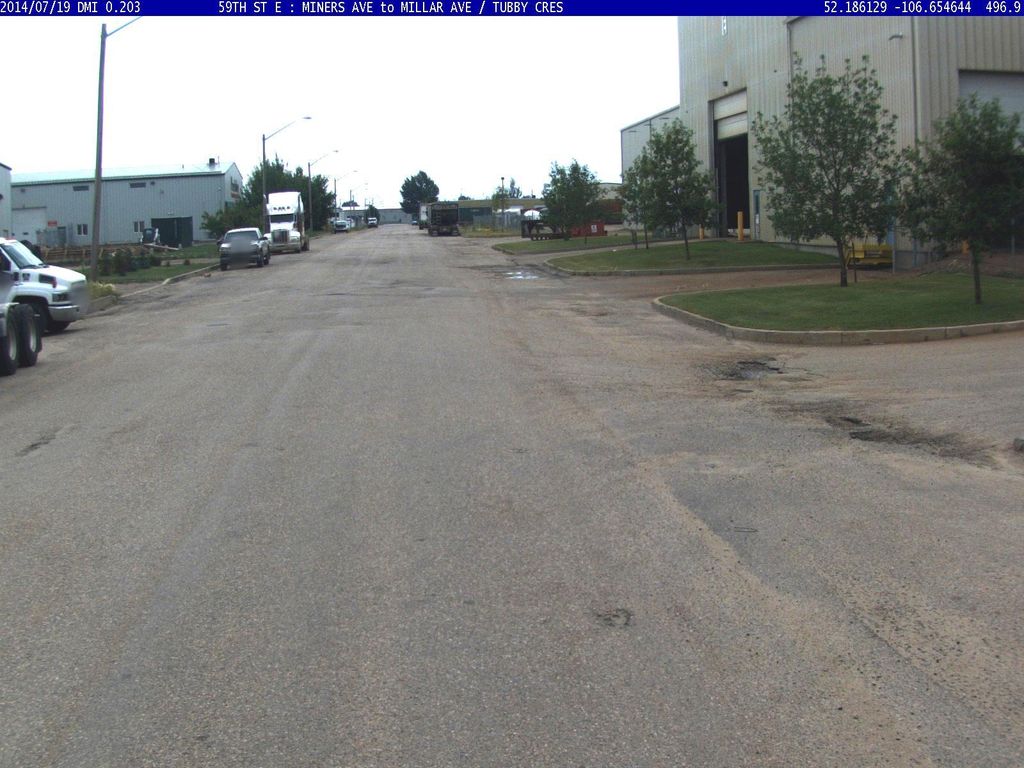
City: saskatoon